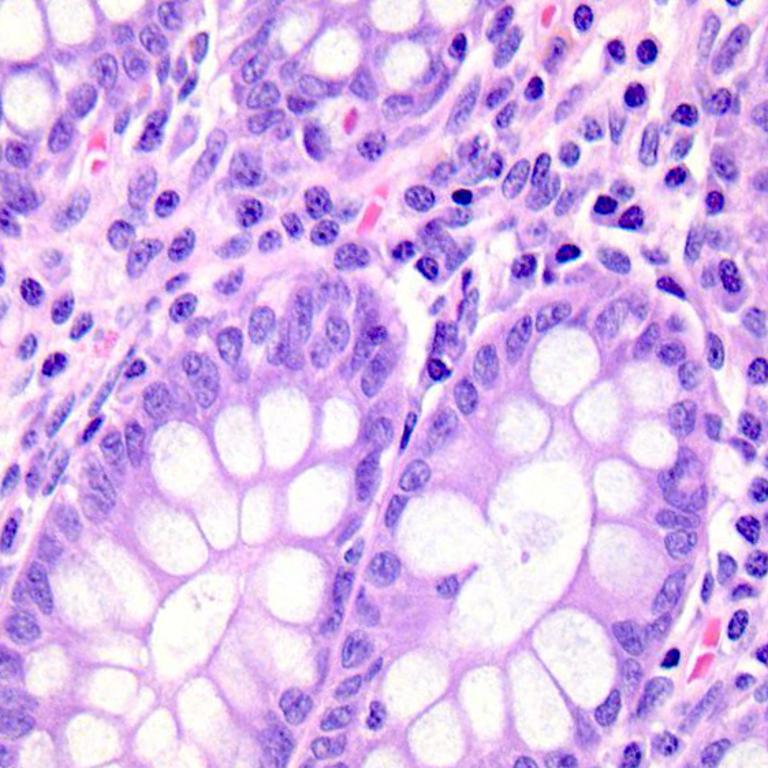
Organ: colon
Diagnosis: benign